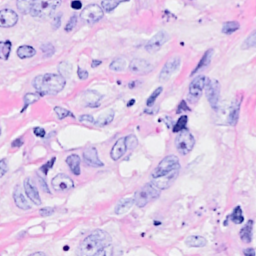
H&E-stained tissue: Breast